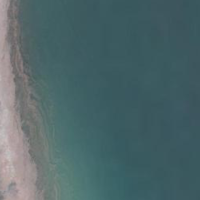
EUNIS habitat code: 14
Species observed at this site:
Lycopus europaeus